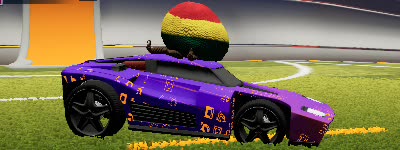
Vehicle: breakout